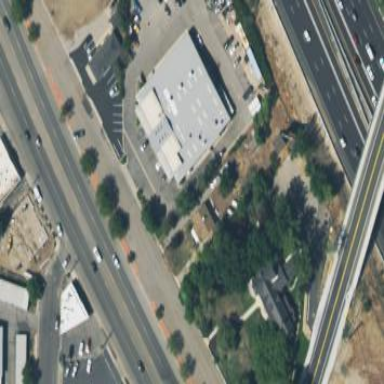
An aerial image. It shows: Building housing car shop.